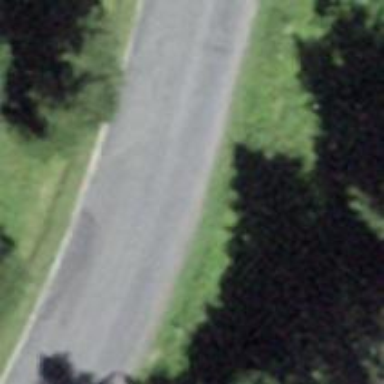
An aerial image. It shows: Tertiary road with asphalt surface. It is designated as Nordic skiing trail.